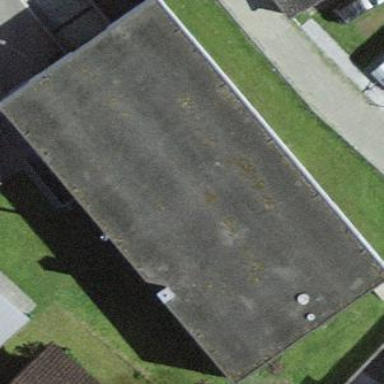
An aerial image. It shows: Commercial building.